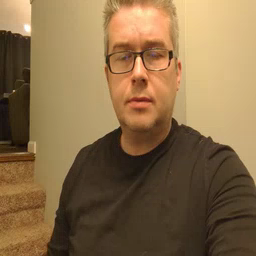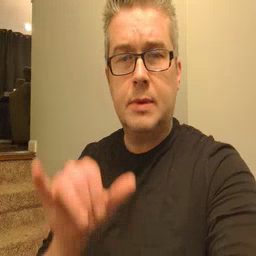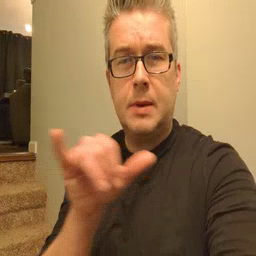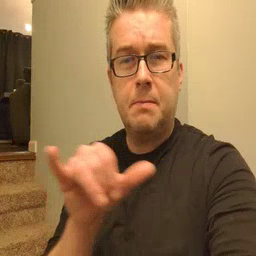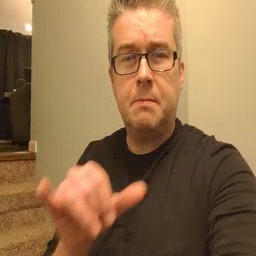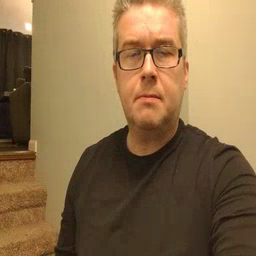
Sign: same